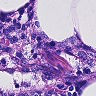
Metastatic tissue present: no